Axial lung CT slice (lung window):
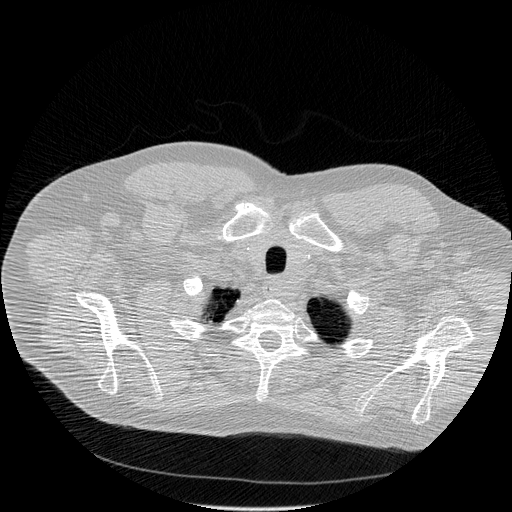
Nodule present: no